Question: After upgrading my Mac to MacosX Mavericks I have this issue:
'''
MacBook-Pro-Sergey:Komus boooch$ sencha app build
Sencha Cmd v4.0.3.74
[INF]
[INF] init-plugin:
[INF]
[INF] cmd-root-plugin.init-properties:
[INF]
[INF] init-properties:
[INF]
[INF] init-sencha-command:
[INF]
[INF] init:
[INF]
[INF] app-build-impl:
[INF]
[INF] -before-init-local:
[INF]
[INF] -init-local:
[INF]
[INF] -after-init-local:
[INF]
[INF] init-local:
[INF]
[INF] find-cmd-in-path:
[INF]
[INF] find-cmd-in-environment:
[INF]
[INF] find-cmd-in-shell:
[INF]
[INF] init-cmd:
[INF] [echo] Using Sencha Cmd from /Users/boooch/bin/Sencha/Cmd/4.0.3.74 for /Users/boooch/Documents/SenchaApps/Komus/build.xml
[INF]
[INF] -before-init:
[INF]
[INF] -init:
[INF] Initializing Sencha Cmd ant environment
[INF] Adding antlib taskdef for com/sencha/command/compass/ant/antlib.xml
[WRN] The application was last modified by an older version of Sencha Cmd (0.0.0.0), current is 4.0.3.74. Please run 'sencha app upgrade -noframework' to update to 4.0.3.74.
[INF]
[INF] -after-init:
[INF]
[INF] -before-init-defaults:
[INF]
[INF] -init-defaults:
[INF]
[INF] -after-init-defaults:
[INF]
[INF] -init-compiler:
[INF]
[INF] init:
[INF]
[INF] -before-build:
[INF]
[INF] refresh:
[INF]
[INF] -before-refresh:
[INF]
[INF] -init:
[INF]
[INF] -init-compiler:
[INF]
[INF] -detect-app-build-properties:
[INF] Loading app json manifest...
[INF] Loading classpath entry /Users/boooch/Documents/SenchaApps/Komus/touch/src
[INF] Loading classpath entry /Users/boooch/Documents/SenchaApps/Komus/app.js
[INF] Loading classpath entry /Users/boooch/Documents/SenchaApps/Komus/app
[INF] Loading classpath entry /Users/boooch/Documents/SenchaApps/Komus/build/temp/production/komus/sencha-compiler/app
'''
In this state it freezes with java process loading my CPU more then 90%

downgrading ruby to 1.9.3 (<URL> does not help
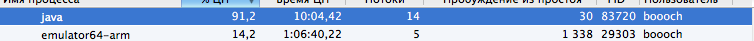
Answer: SOLVED!!
I run sencha build with debug and it stops on:
'''
[DBG] Detected lazy instantiation reference to Ext.Component in file /Users/boooch/Documents/SenchaApps/Komus/app.js
[DBG] Adding dynamic requirement on Ext.Component to app.js as a GenericAutoDependency
'''
The code in app.js was:
'''
Ext.define('Ext.Component', {
override: 'Ext.Component',
show: function (animation) {
return this.callParent([false]);
},
hide: function (animation) {
return this.callParent([false]);
}
});
'''
This code is fix for Android 4.3 messagebox not closing issue. When I remove this code all compiles fine. Now I have to found solution to Android issue fix.